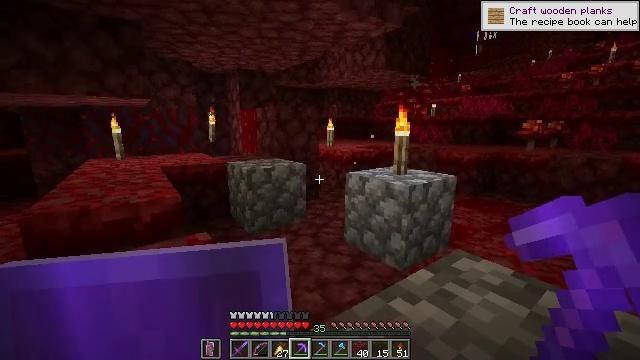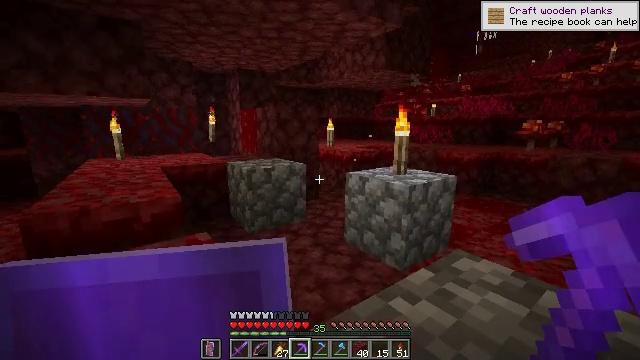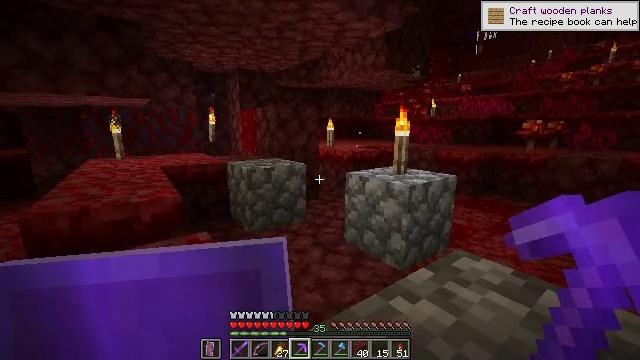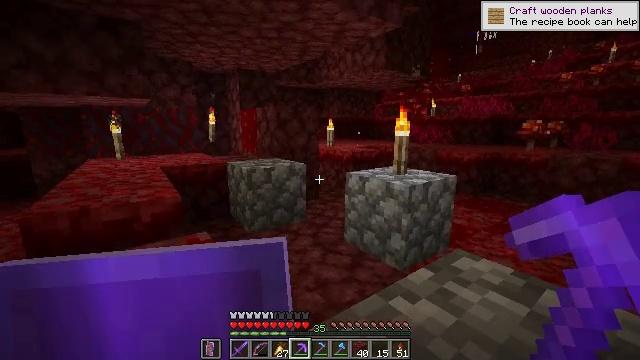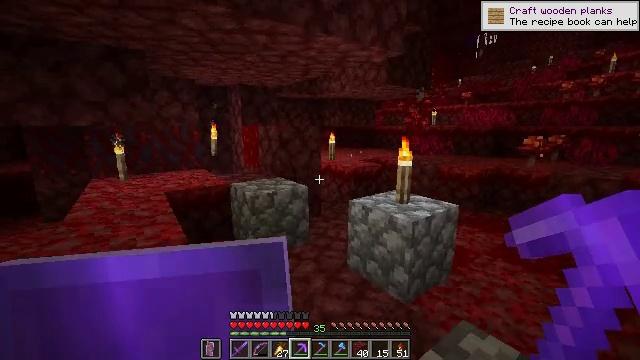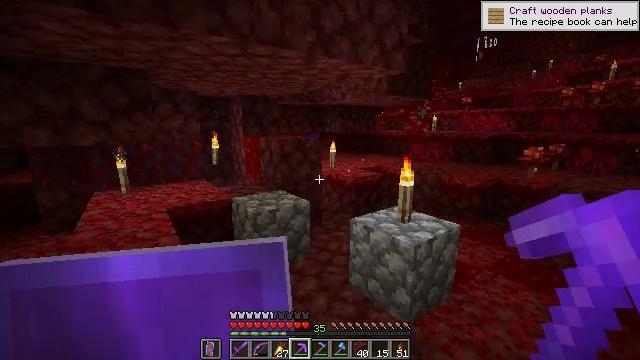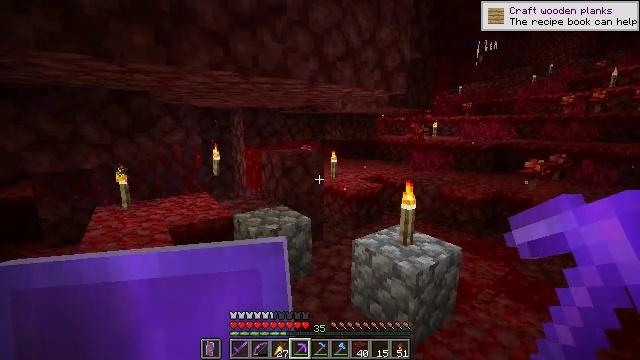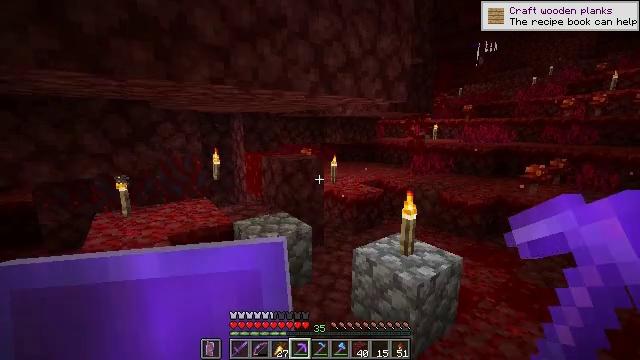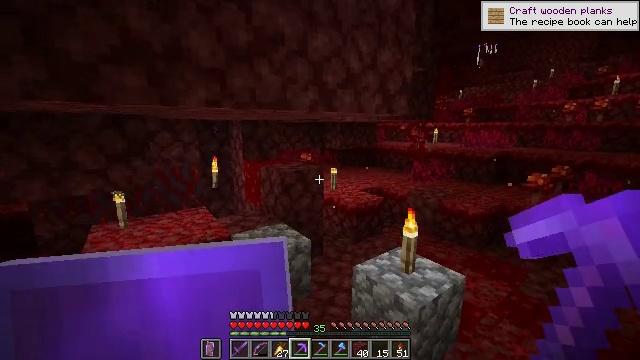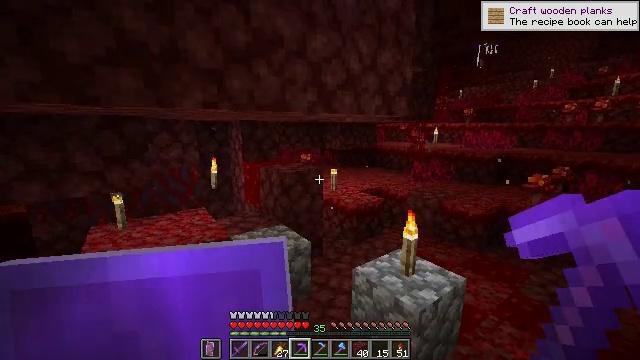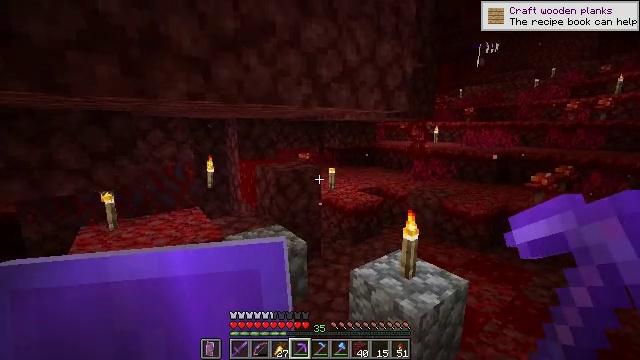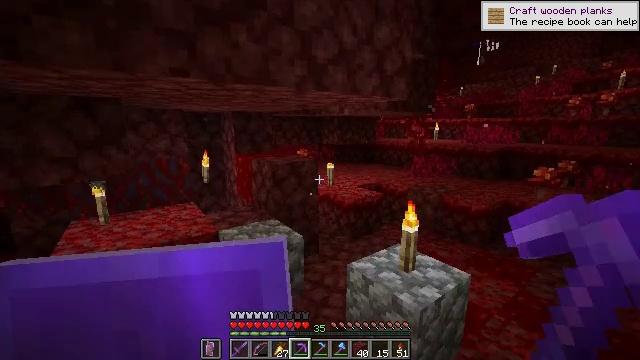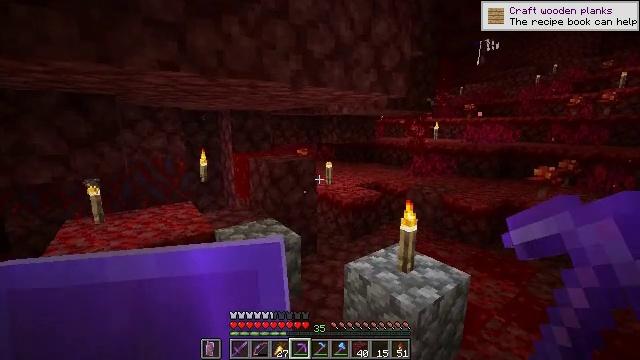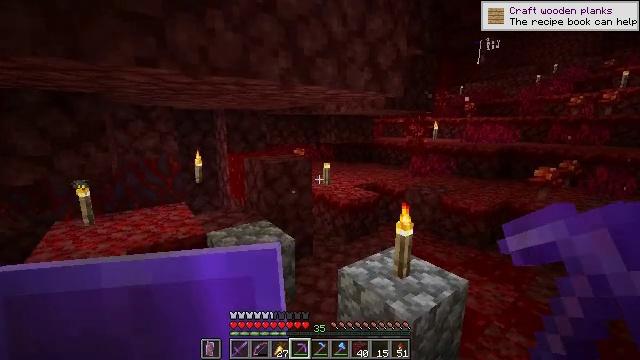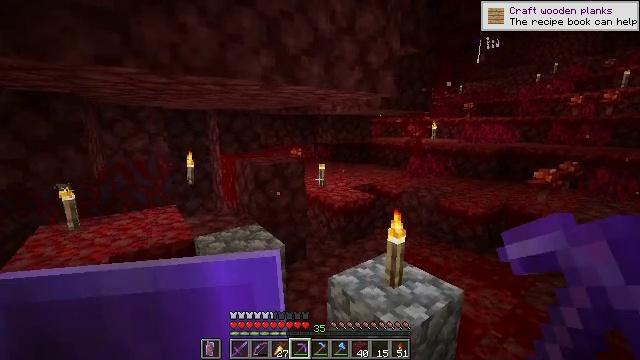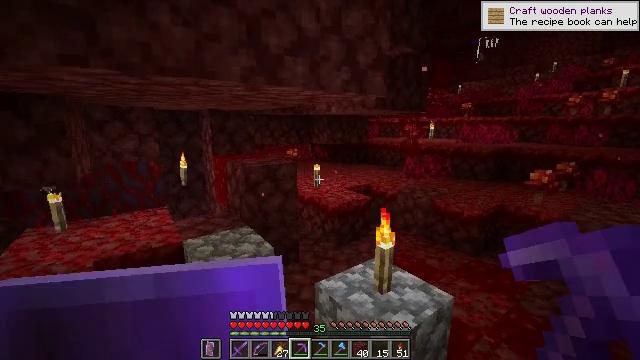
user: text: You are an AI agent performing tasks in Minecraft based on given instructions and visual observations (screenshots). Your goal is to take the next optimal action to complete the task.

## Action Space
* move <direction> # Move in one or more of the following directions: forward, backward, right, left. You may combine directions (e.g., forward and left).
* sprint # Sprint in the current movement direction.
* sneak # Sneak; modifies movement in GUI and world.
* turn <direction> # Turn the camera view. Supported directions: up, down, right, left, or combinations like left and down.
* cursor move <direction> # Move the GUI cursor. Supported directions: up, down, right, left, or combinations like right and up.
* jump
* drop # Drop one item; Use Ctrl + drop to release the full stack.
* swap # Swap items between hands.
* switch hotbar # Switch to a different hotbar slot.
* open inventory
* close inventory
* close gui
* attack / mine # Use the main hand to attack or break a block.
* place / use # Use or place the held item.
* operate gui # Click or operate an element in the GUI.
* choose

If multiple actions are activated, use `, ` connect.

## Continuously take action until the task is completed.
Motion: motion action
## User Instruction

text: Break the nether wart block with a tool.
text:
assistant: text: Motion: no_op
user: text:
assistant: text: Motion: no_op
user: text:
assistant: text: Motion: no_op
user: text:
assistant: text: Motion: move forward, jump
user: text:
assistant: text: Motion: move forward, jump
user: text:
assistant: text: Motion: move forward and move right, jump
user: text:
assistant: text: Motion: move forward and move right, jump
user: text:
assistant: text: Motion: move forward and move right, jump
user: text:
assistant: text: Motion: move forward and move right, jump
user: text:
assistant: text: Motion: move forward and move right, jump
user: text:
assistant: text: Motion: move forward and move right, jump
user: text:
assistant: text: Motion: move forward and move right
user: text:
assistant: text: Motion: move forward and move right
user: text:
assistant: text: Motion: move right
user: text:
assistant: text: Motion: move right
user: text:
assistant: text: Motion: move right
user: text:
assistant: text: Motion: move right
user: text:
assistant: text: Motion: move right
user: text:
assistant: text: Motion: move right
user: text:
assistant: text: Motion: move right
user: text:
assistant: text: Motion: move forward and move right
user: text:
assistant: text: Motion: move forward and move right
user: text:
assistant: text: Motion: move forward and move right
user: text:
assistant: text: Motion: move forward and move right, turn left and up
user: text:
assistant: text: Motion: move forward and move right, turn left and up
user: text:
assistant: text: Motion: move forward and move right
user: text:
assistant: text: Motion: move forward and move right
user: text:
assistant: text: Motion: move forward
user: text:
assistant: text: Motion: move forward
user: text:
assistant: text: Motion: move forward